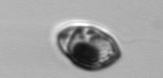
Label: Amphidinium